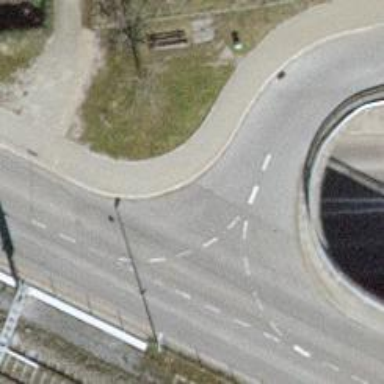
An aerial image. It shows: Secondary road passing through tunnel with asphalt surface.